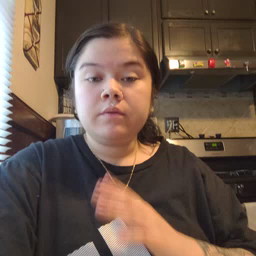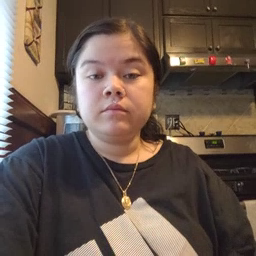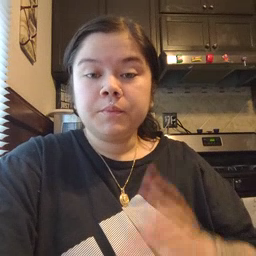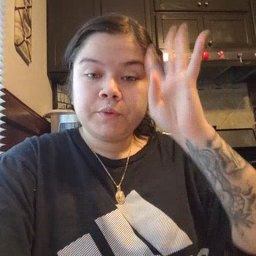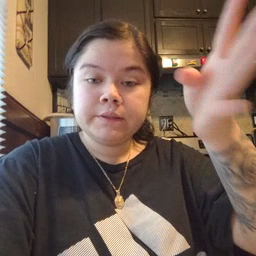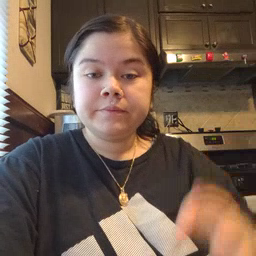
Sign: pretend